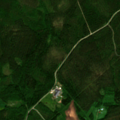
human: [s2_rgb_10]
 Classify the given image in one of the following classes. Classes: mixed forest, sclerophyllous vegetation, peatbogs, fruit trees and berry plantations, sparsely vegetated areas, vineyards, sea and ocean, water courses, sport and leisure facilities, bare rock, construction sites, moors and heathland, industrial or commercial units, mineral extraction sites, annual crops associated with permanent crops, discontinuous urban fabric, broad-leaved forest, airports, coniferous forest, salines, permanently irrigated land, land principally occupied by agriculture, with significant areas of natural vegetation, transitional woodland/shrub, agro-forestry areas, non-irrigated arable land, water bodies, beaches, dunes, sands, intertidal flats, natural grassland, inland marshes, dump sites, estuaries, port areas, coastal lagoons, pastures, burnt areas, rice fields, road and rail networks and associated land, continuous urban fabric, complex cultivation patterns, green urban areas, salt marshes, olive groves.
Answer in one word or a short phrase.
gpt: land principally occupied by agriculture, with significant areas of natural vegetation, coniferous forest, mixed forest